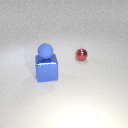
small red metal sphere to the right of large blue metal cube